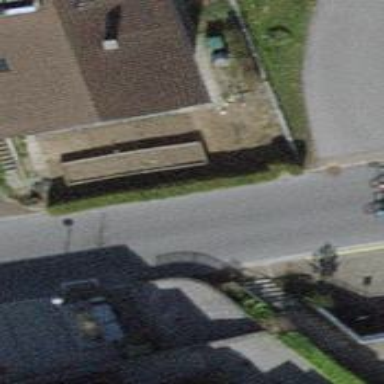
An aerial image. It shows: Set of steps on the road.